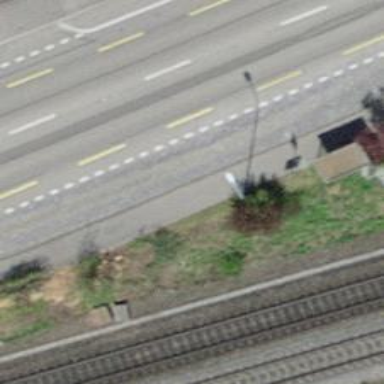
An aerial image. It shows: Bus stop with platform for public transport.